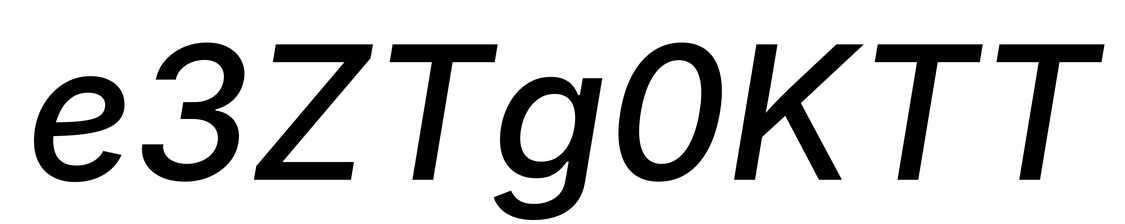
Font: Inter-Italic_Medium_Italic